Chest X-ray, PA view. Patient: 73 years old, sex F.
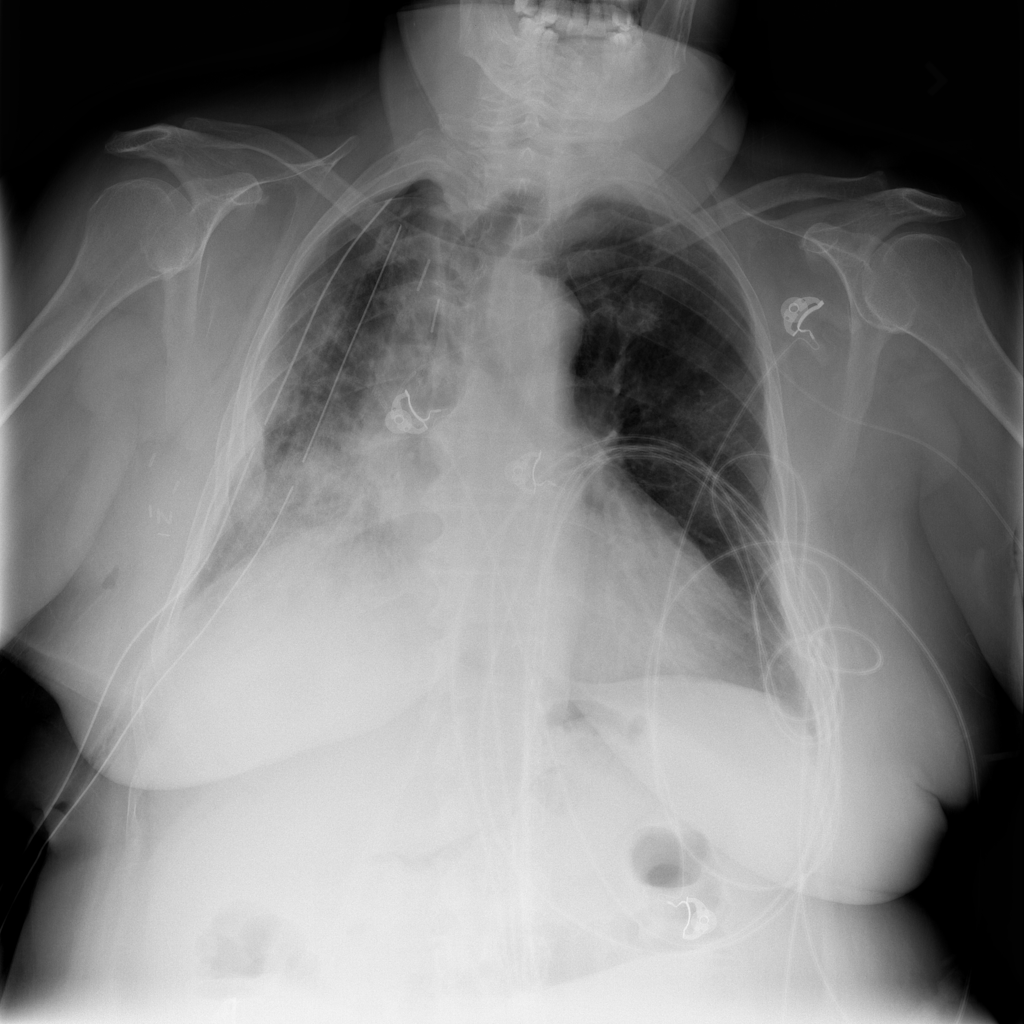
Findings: Pneumothorax